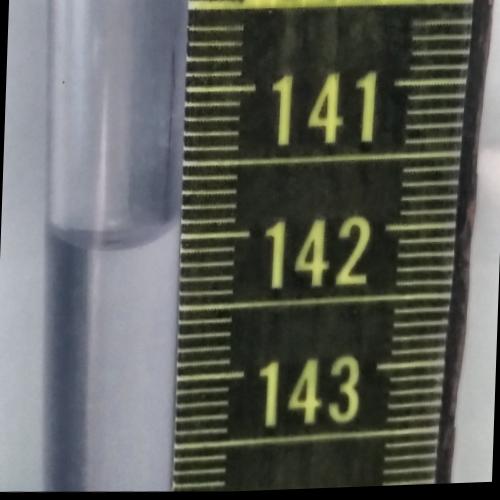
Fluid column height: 142.0 cm